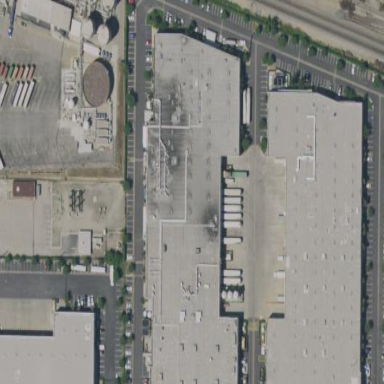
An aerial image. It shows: Warehouse building.